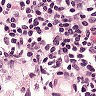
Metastatic tissue present: no